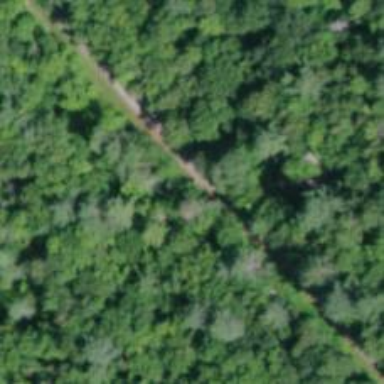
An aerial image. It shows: Culvert tunnel.